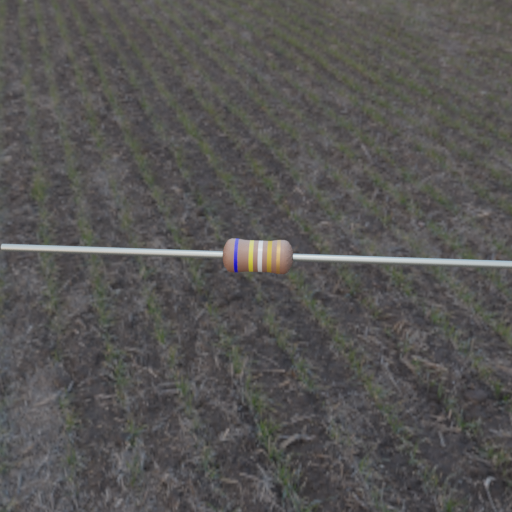
Resistor colour bands (in order): blue, yellow, white, gold, gold